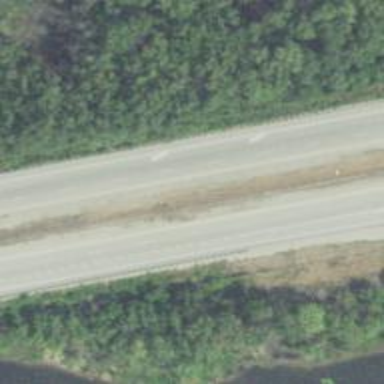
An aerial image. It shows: View of motorway.